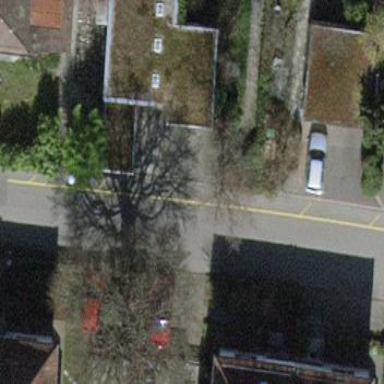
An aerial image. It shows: Group of garages.